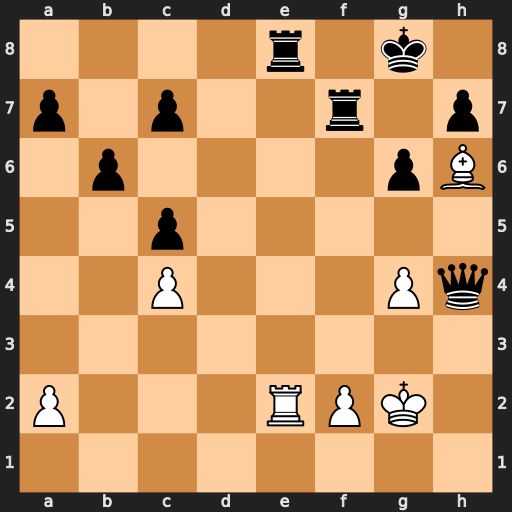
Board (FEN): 4r1k1/p1p2r1p/1p4pB/2p5/2P3Pq/8/P3RPK1/8
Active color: w
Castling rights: -
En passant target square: -
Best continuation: Rxe8+ Rf8 Rxf8#